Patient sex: M
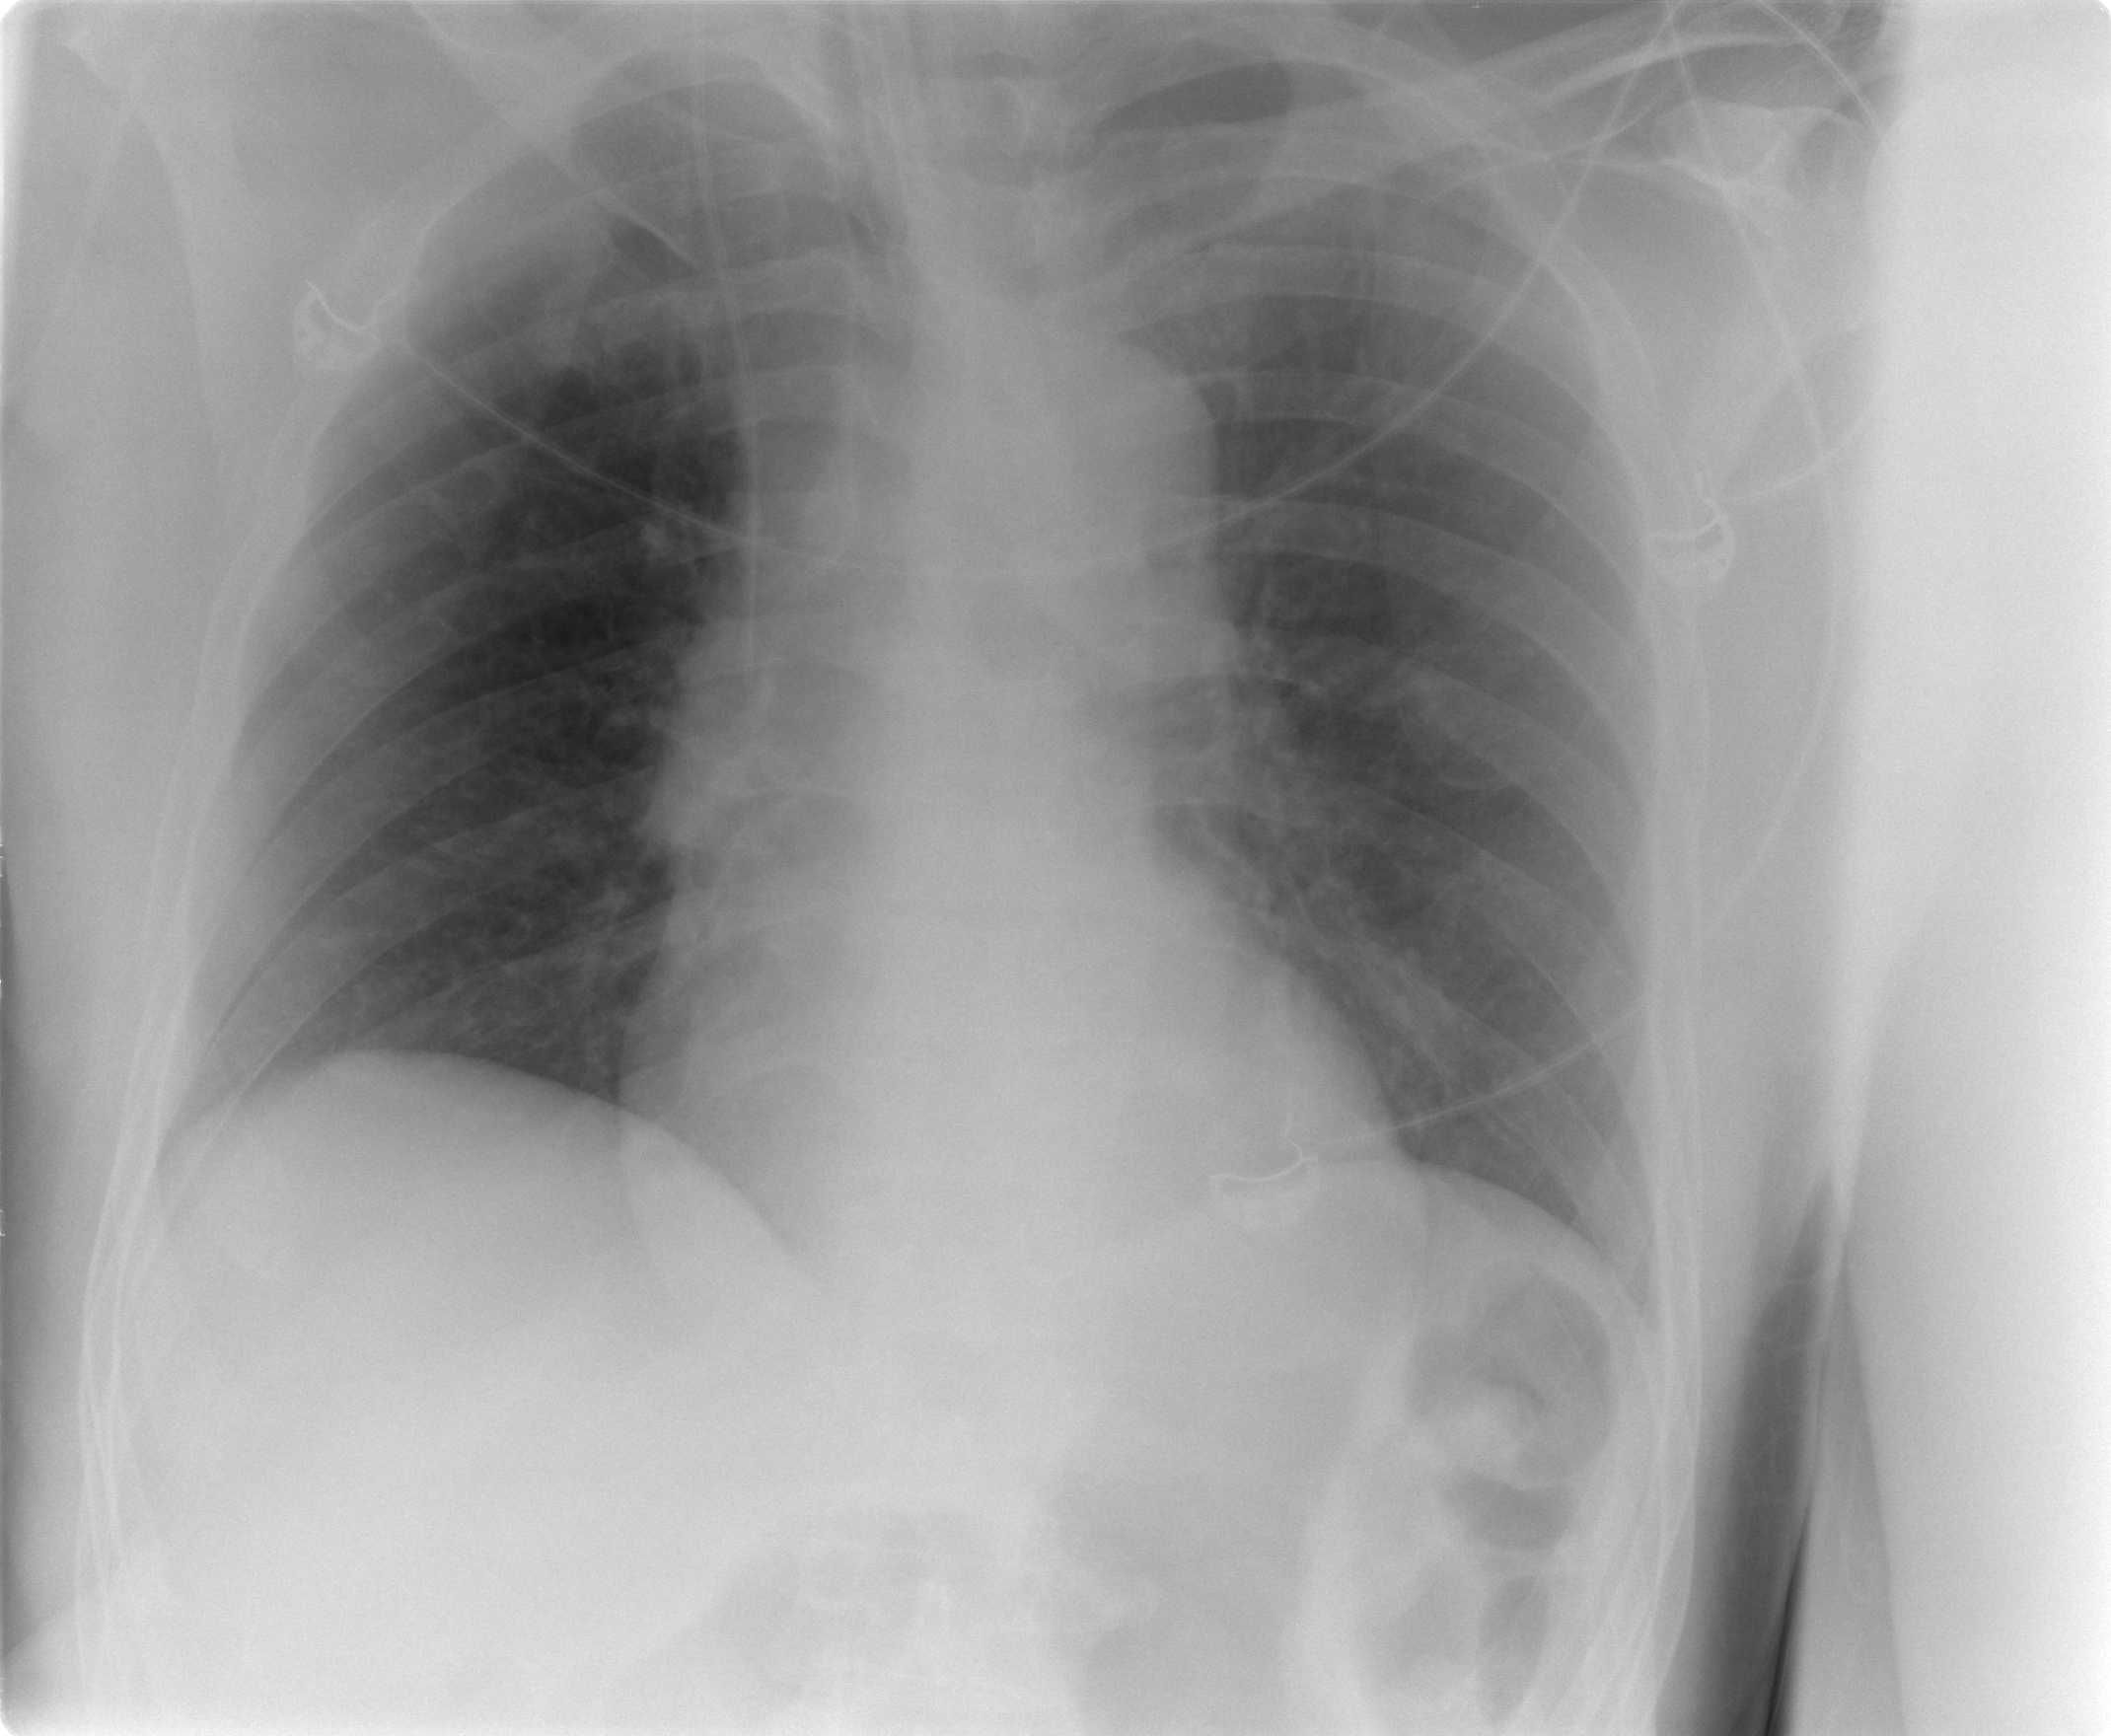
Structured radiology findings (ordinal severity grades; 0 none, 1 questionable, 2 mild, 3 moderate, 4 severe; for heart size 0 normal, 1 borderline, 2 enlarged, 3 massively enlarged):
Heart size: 0
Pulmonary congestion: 2
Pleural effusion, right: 0
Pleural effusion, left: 0
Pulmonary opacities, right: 0
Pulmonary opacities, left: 0
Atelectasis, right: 0
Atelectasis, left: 0